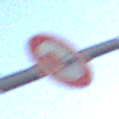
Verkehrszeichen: UeberholverbotKraftfahrzeuge
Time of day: SunriseSunset
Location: Outdoor (Nature)
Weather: PartlyCloudy
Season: NotSpecified
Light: Natural